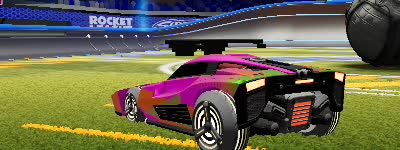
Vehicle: breakout